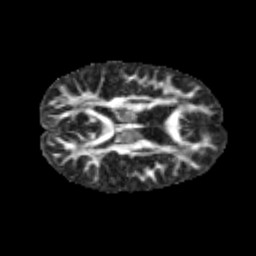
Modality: FA
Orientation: axial
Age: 11
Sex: male
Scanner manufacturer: siemens
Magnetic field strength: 3 T
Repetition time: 3.8 s
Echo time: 0.07 s